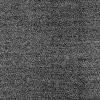
Atmospheric dust classification: dusty